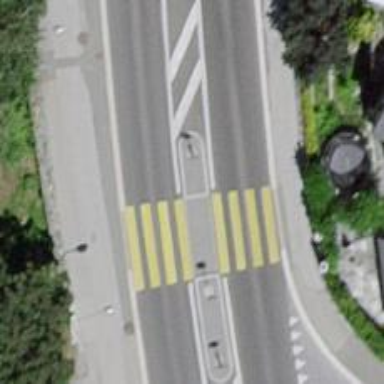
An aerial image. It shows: Marked footway crossing with island.